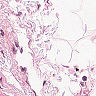
Metastatic tissue present: no